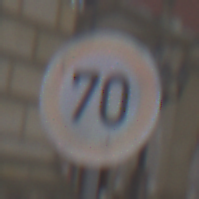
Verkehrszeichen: Geschwindigkeit70
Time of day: Midday
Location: Outdoor (Urban)
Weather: Overcast
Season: NotSpecified
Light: Natural